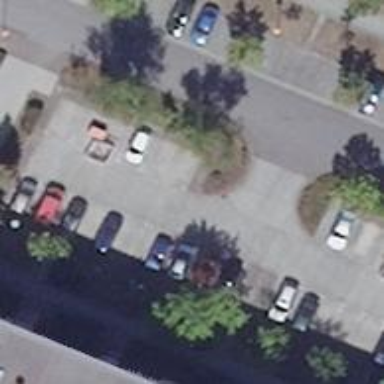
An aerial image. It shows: Concrete parking aisle as service road.